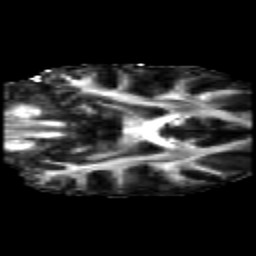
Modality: FA
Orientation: coronal
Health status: healthy
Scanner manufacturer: siemens
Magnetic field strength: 3 T
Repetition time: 10 s
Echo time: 0.092 s